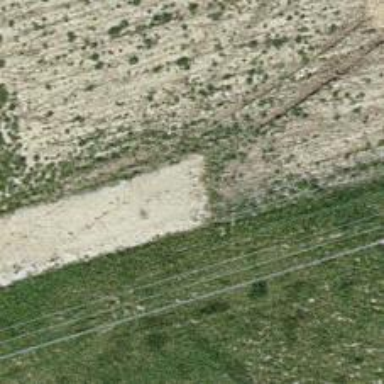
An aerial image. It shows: Track road with grade3 tracktype.